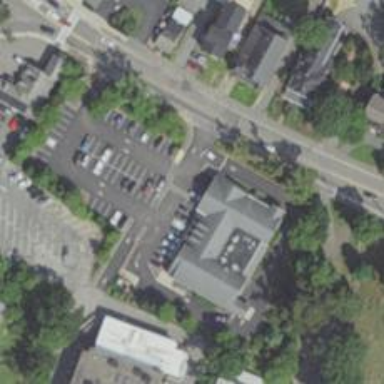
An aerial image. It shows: Parking space.